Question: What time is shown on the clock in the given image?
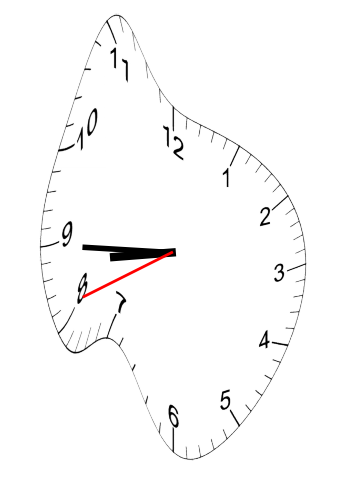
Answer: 08:44:41